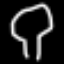
Label: mushroom